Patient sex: M
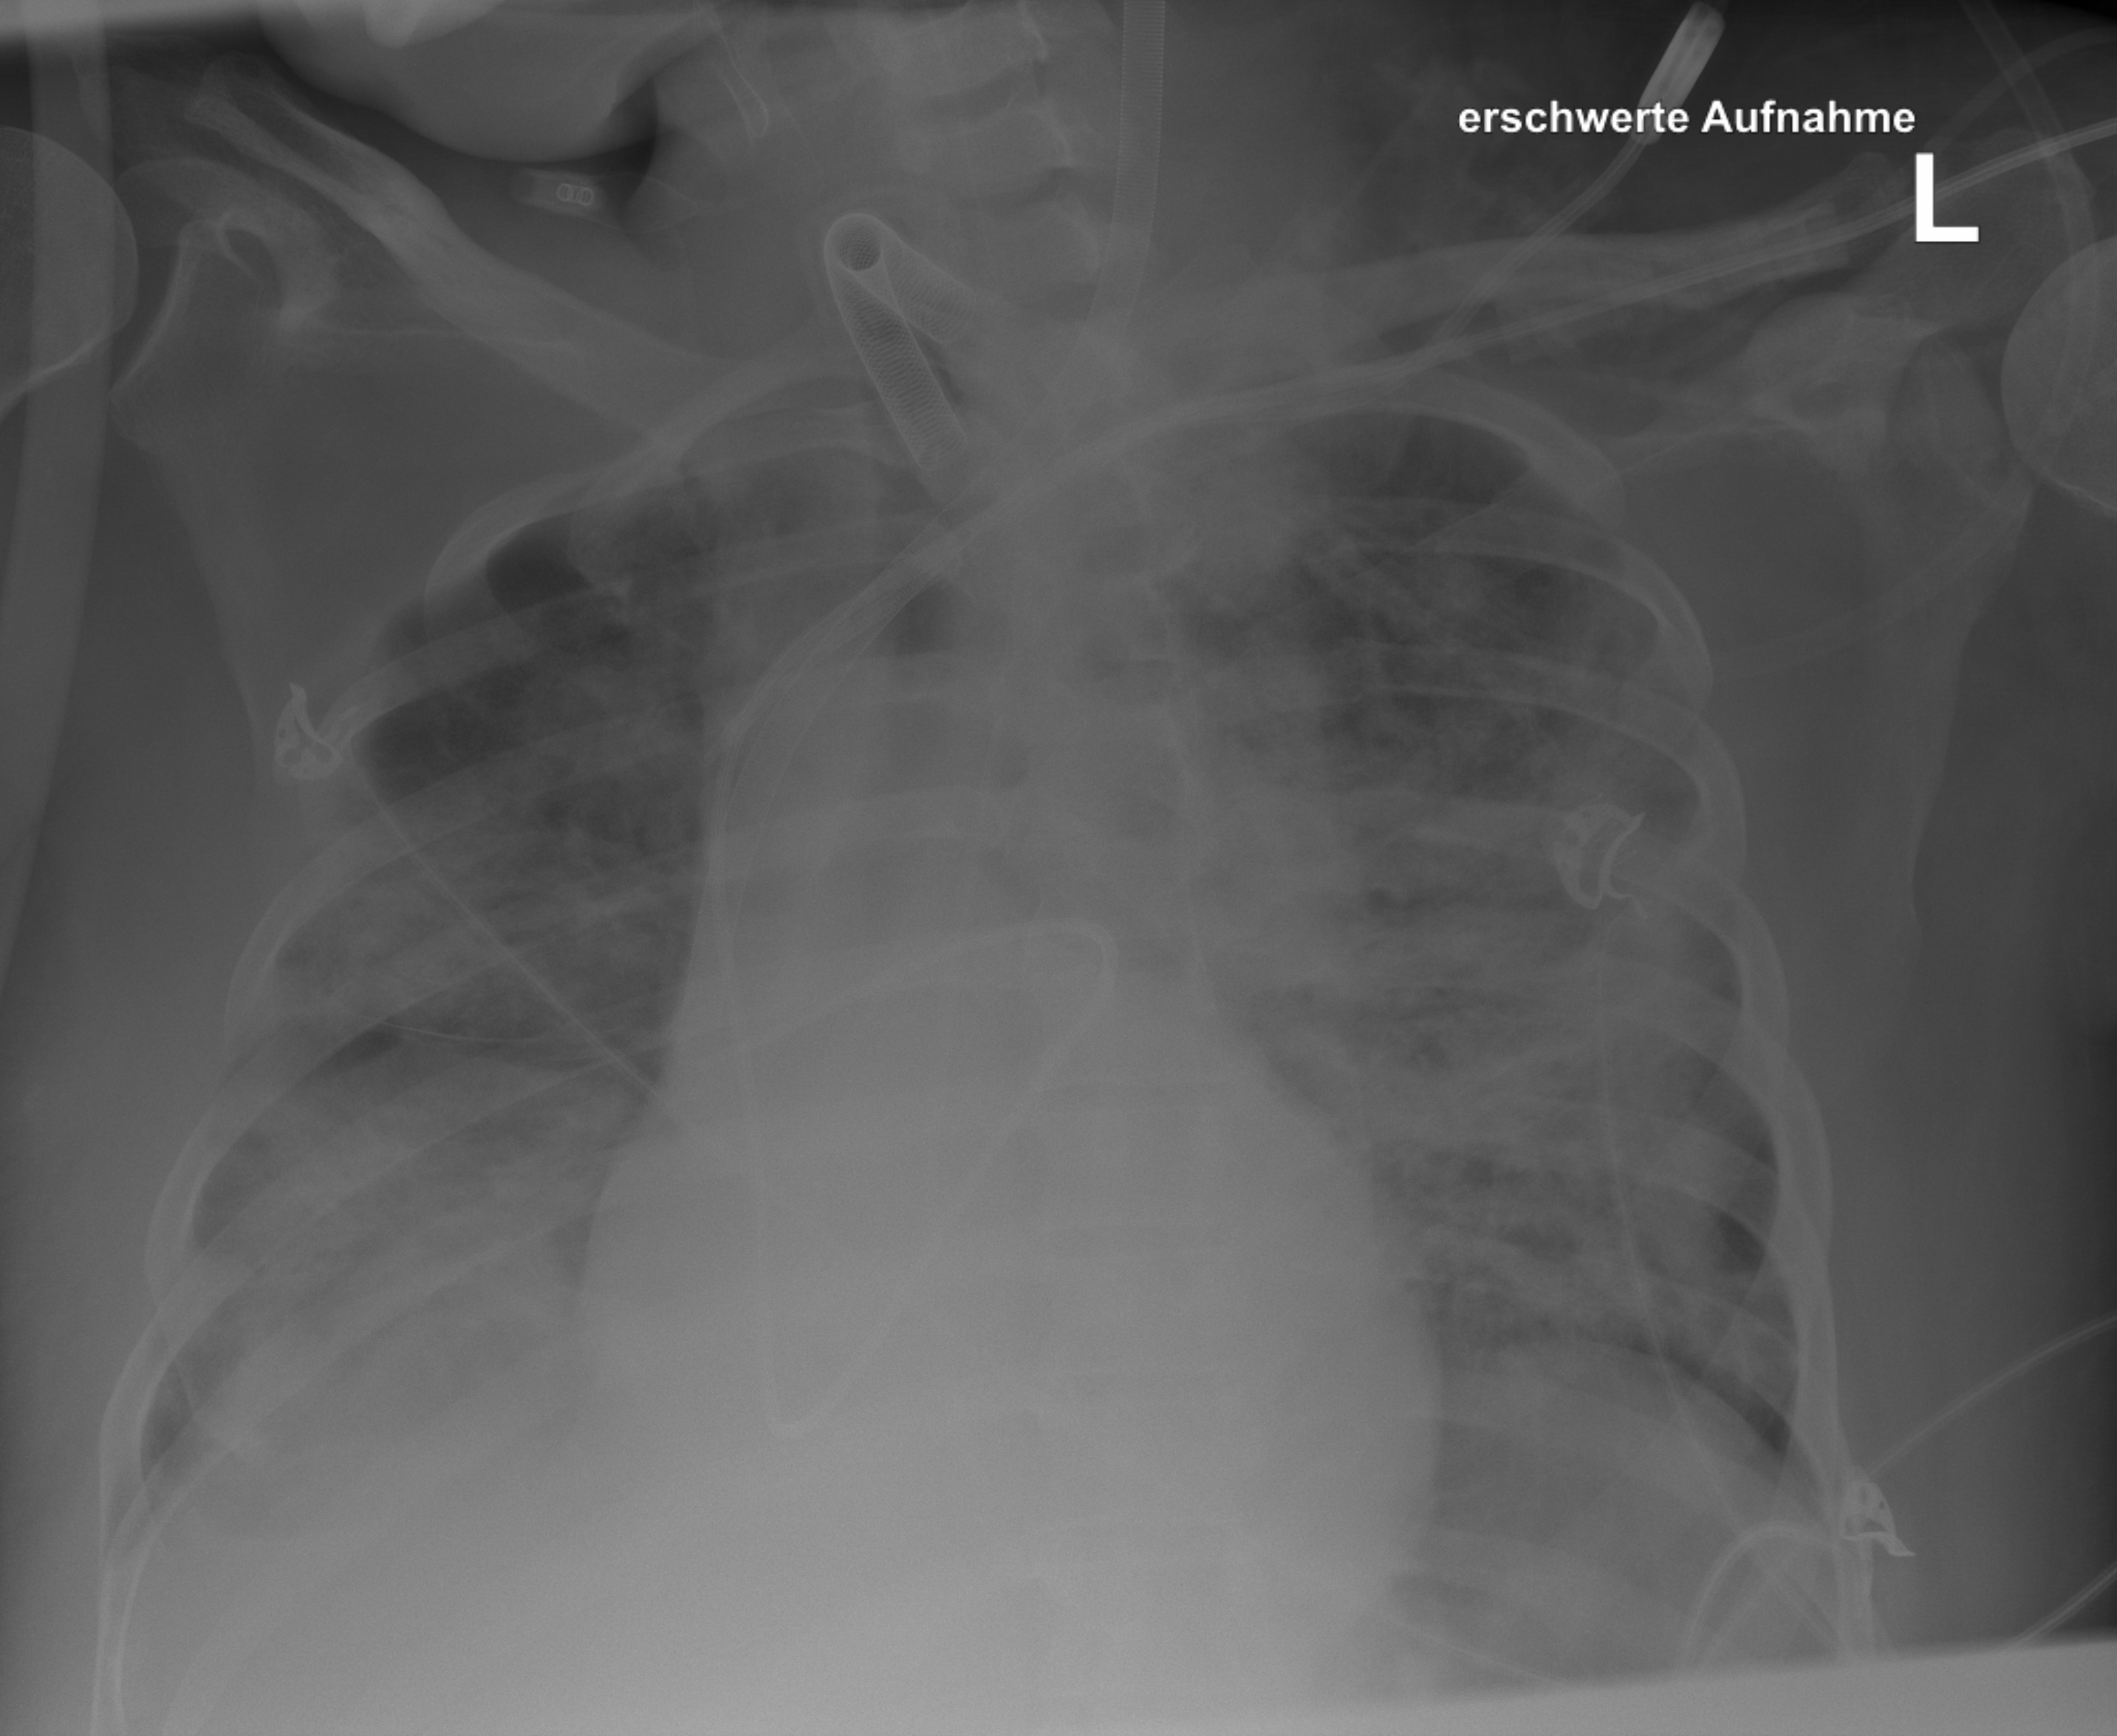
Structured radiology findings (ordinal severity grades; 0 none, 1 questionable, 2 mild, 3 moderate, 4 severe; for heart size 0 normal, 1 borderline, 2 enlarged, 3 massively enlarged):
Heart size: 2
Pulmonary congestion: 3
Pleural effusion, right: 3
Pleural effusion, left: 1
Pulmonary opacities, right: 3
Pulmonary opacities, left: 3
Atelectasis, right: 3
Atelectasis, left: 3